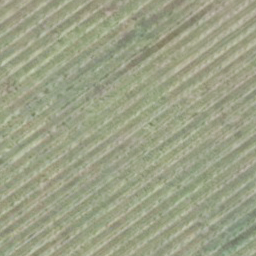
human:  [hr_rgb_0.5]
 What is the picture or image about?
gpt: farmland